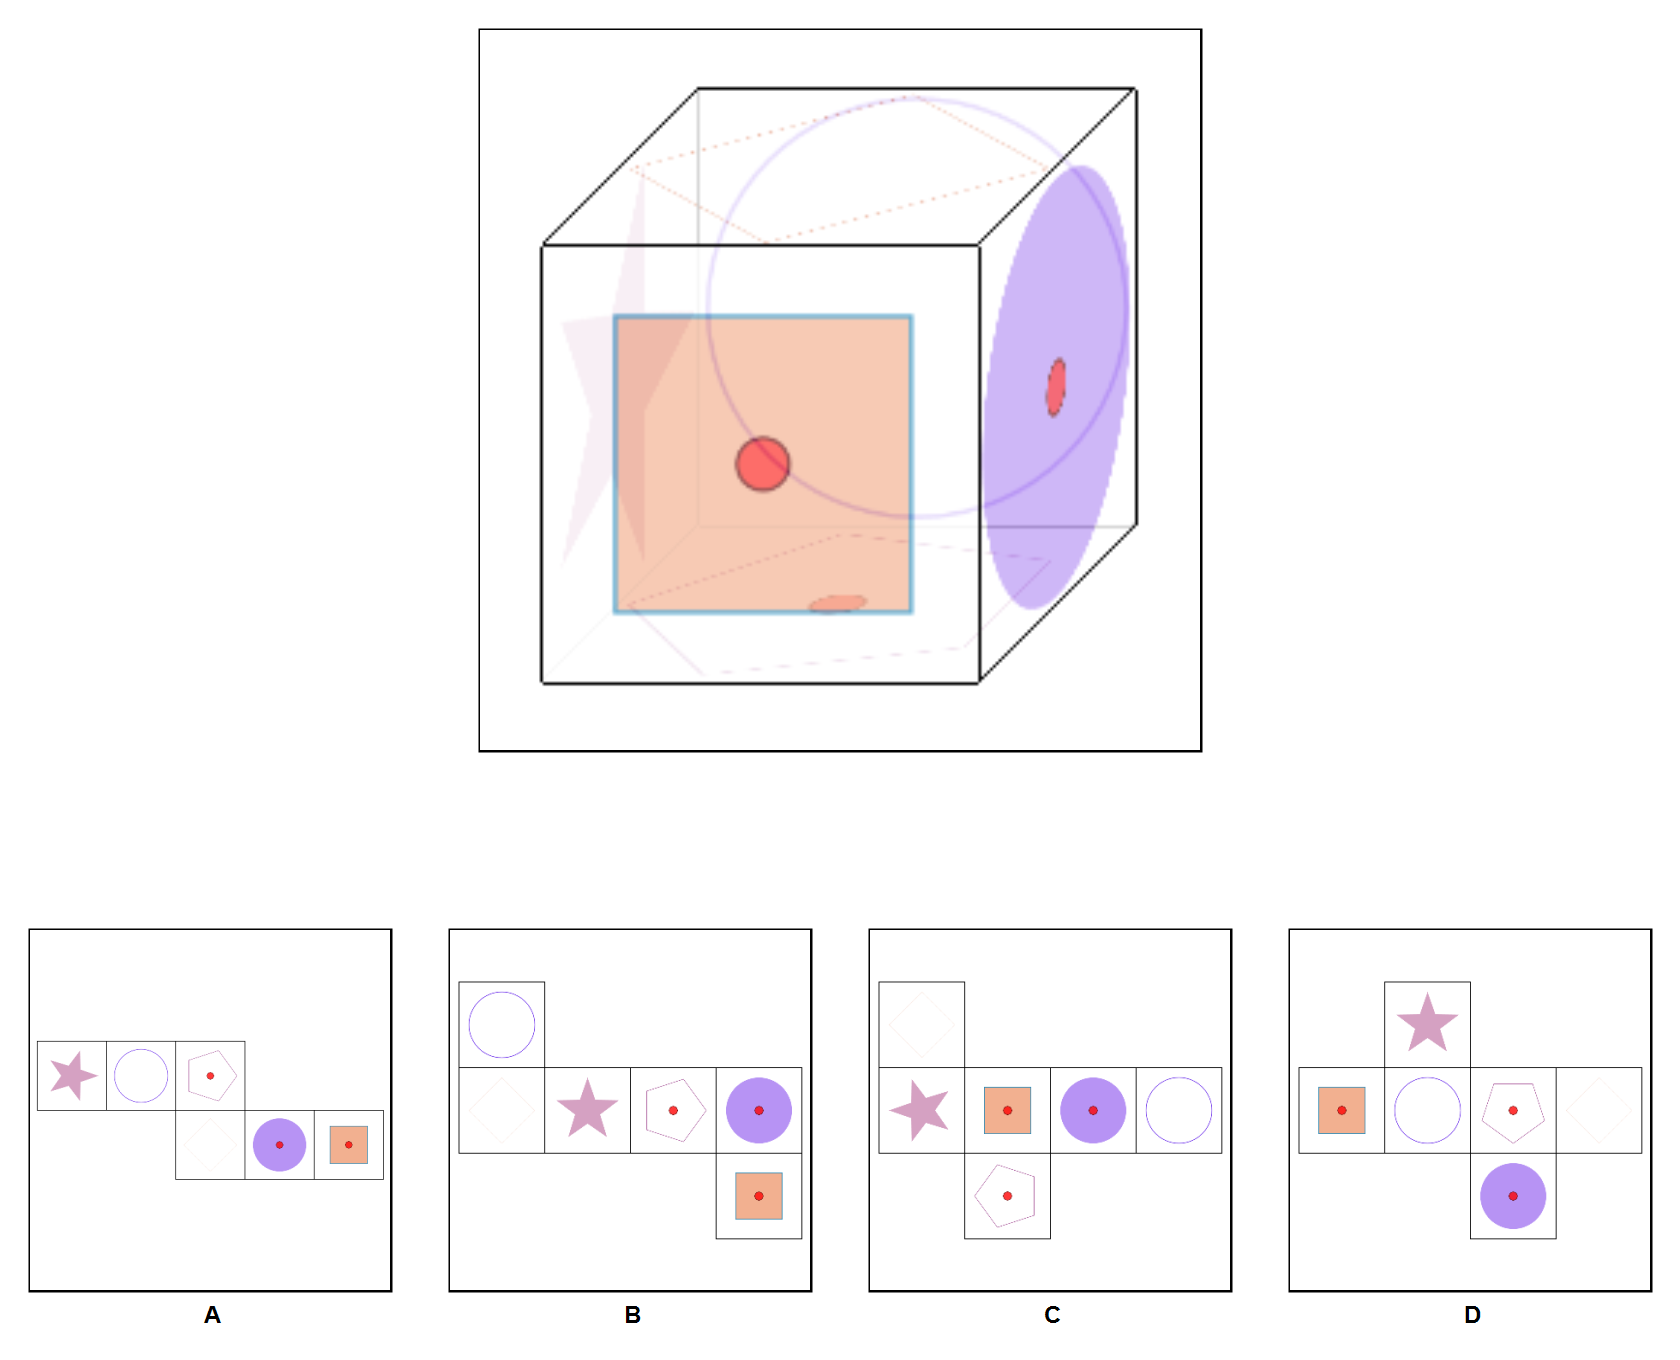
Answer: C